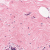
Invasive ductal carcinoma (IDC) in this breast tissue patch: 0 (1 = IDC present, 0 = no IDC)